Question: I have different activities in different packages,
Suppose I have two package
->com.pack1
->com.pack2
I have a Activity in pack1 and want to call another Activity in pack2. How will I do that, using intents shows
'21:19:10.405: W/System.err(7578): android.content.ActivityNotFoundException: Unable to find explicit activity class have you declared this activity in your AndroidManifest.xml?'

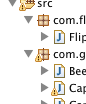
Answer: Normally activities are private to their package. You can't start an activity in another package unless that activity is explicitly "exported" (ie: made known to other applications). Add this to you manifest for FlipAgain2Activity in com.pack2:
'''
android:exported="true"
'''